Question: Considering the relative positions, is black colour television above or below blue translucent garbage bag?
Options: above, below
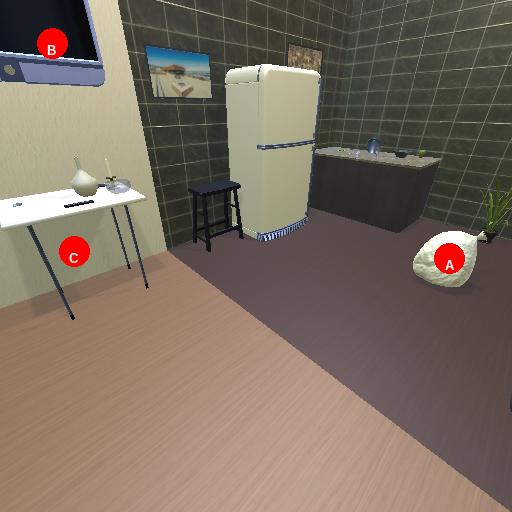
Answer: above